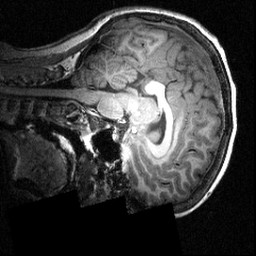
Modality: T1w
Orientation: sagittal
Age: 12
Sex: male
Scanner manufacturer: siemens
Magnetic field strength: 3.951 T
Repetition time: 1.5 s
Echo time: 0.00335 s